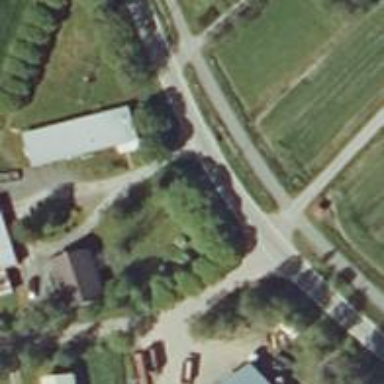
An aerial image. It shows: Tertiary road.